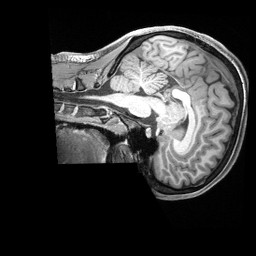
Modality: T1w
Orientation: sagittal
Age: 22
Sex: male
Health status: healthy
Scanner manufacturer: siemens
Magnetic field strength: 3 T
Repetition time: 2.4 s
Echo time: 0.00228 s